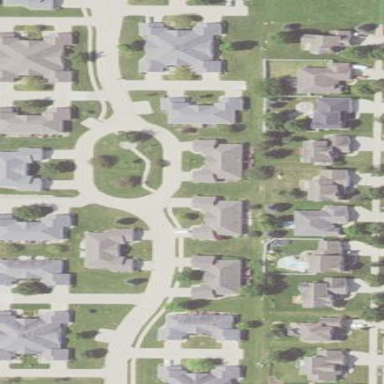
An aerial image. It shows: Residential area within neighborhood.